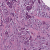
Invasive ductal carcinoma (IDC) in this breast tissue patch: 1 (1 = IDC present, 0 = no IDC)